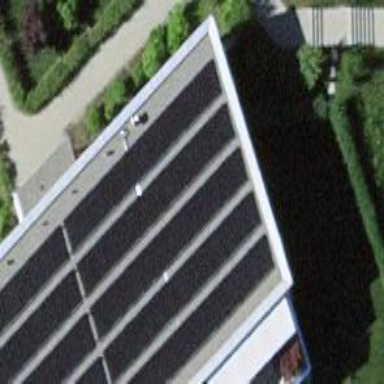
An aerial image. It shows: Solar power generator.